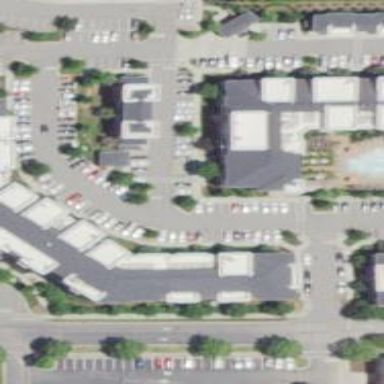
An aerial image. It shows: Building.